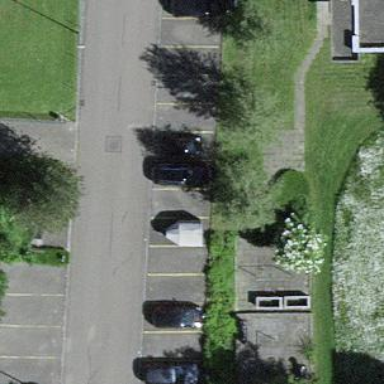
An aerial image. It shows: Street-side parking area.